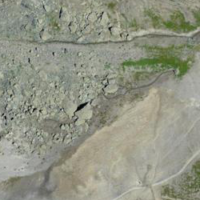
EUNIS habitat code: 31
Species observed at this site:
Oenanthe oenanthe